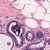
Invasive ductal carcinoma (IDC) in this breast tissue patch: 0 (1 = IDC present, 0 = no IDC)